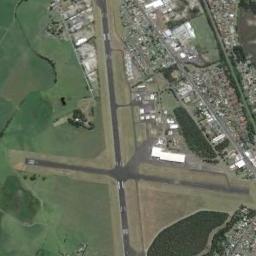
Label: airport